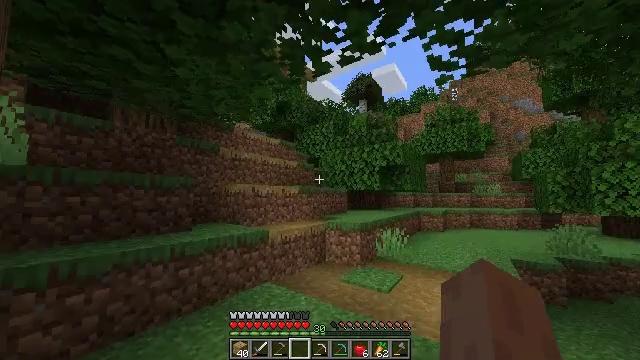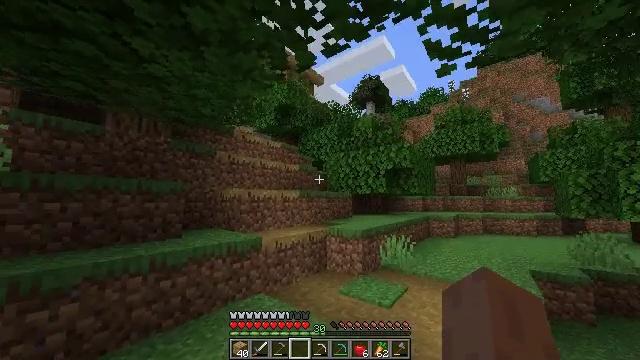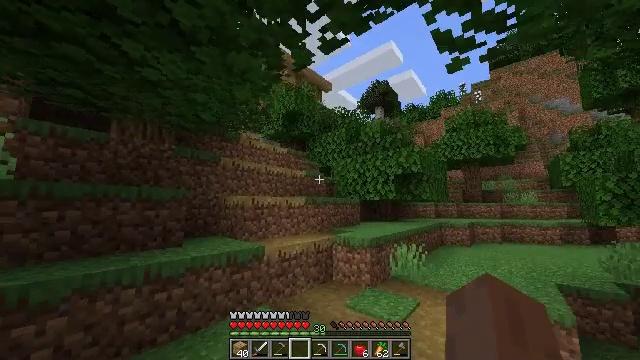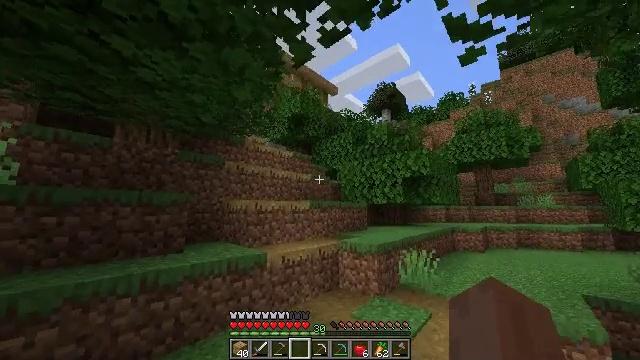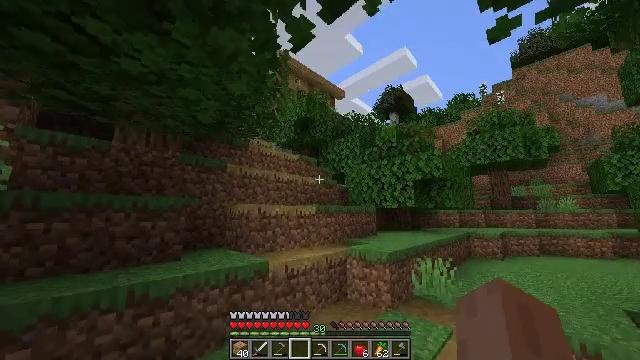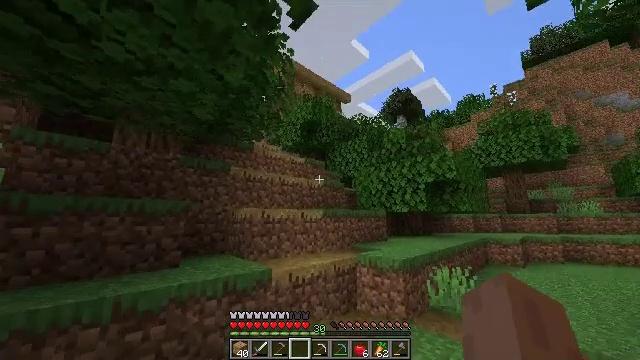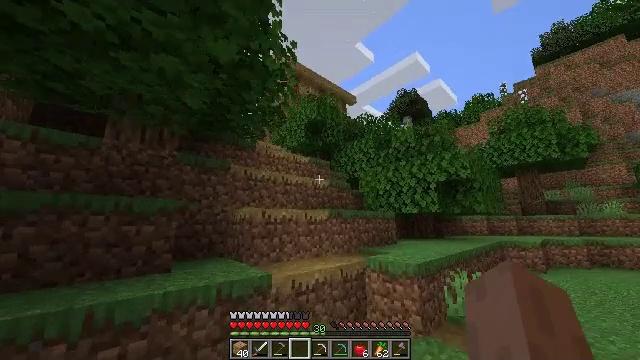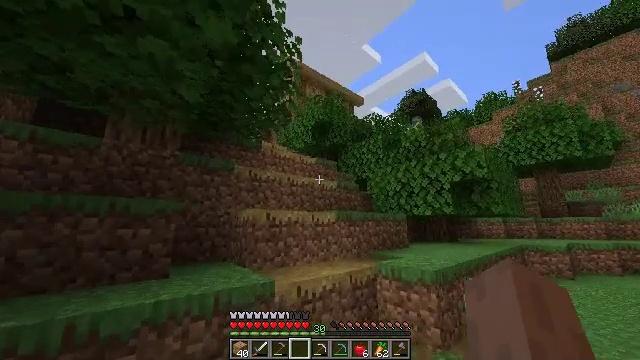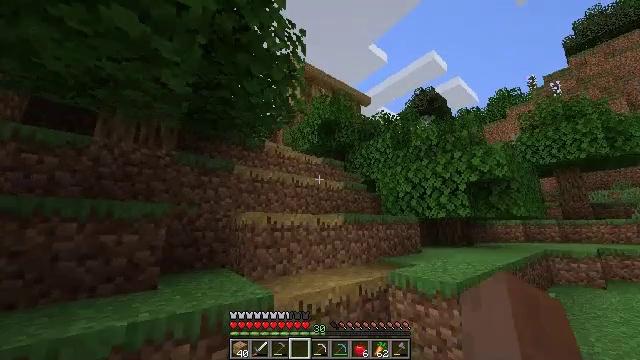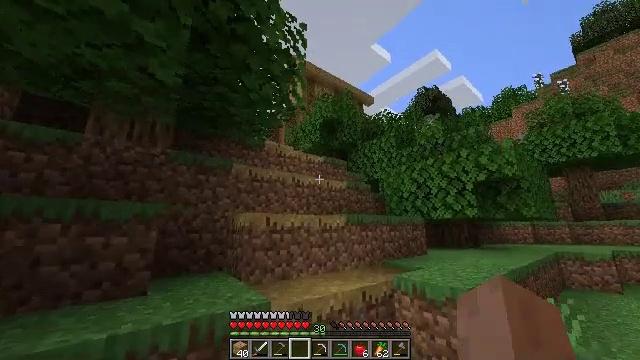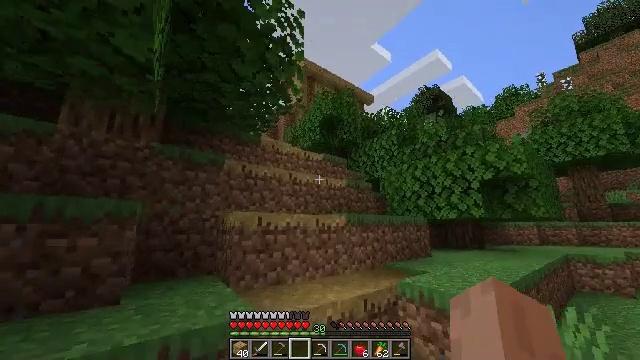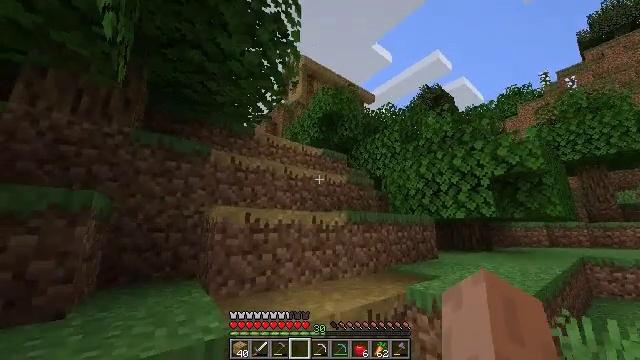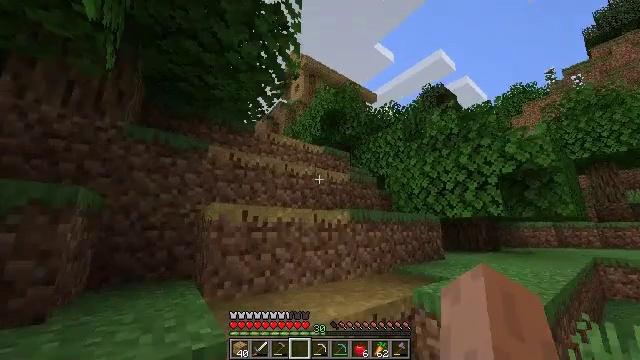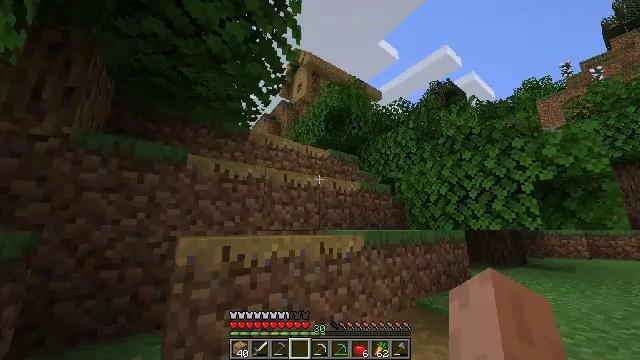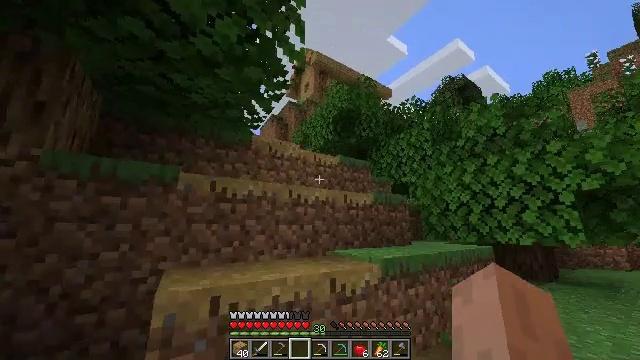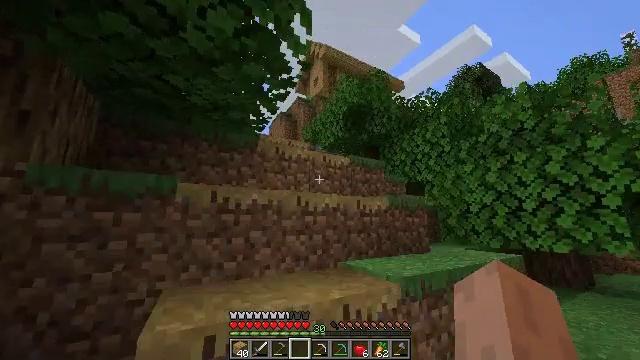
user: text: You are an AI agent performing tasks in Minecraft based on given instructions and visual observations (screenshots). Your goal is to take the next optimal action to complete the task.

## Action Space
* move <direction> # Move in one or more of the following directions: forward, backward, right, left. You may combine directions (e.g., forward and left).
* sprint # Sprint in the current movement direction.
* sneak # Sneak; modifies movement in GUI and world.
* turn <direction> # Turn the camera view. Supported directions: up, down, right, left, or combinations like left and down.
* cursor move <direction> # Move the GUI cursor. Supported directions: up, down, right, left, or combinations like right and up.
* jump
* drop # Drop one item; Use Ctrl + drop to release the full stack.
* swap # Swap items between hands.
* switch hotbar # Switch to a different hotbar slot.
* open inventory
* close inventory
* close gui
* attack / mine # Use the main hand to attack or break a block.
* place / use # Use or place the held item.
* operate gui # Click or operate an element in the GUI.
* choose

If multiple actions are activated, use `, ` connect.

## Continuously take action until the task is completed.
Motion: motion action
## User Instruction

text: Get ready to enchant items by crafting an enchanting table.
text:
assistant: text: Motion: move forward and move right, sprint, turn left and up
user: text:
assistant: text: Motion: move forward, sprint, turn left and up
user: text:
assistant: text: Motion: move forward, sprint, turn left and up
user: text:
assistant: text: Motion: move forward, sprint, turn left and up
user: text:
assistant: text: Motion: move forward, sprint, turn left and up
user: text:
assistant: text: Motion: move forward, sprint, turn left
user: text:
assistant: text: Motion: move forward, sprint, turn left
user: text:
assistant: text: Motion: move forward, sprint, turn left
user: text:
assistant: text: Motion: move forward, sprint
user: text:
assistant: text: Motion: move forward, sprint
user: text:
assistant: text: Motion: move forward, sprint
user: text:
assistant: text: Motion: move forward, sprint
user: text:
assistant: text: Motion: move forward, sprint, turn left, jump
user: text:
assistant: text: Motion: move forward, sprint, turn left, jump
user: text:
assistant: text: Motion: move forward, sprint, turn left and down, jump
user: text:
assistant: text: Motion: move forward, sprint, turn left and down, jump
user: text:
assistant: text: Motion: move forward, sprint, jump
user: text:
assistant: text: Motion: move forward and move right, sprint
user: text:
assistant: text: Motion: move forward and move right, sprint
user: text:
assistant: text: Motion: move forward and move right, sprint
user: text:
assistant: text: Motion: move forward, sprint
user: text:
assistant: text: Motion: move forward, sprint
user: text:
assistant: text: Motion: move forward, sprint, jump
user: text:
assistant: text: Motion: move forward, sprint, turn left, jump
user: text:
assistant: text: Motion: move forward, sprint, turn left, jump
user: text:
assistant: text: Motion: move forward, sprint, turn left, jump
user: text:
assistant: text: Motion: move forward, sprint, turn left
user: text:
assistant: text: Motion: move forward, sprint, turn left
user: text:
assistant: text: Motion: move forward, sprint, turn left
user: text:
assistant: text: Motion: move forward, sprint, turn left